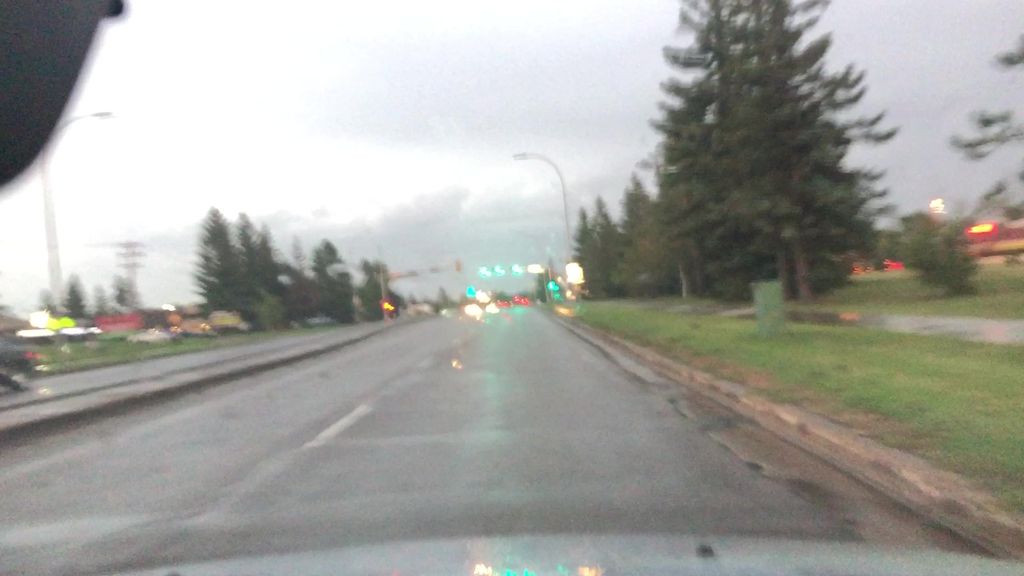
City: edmonton